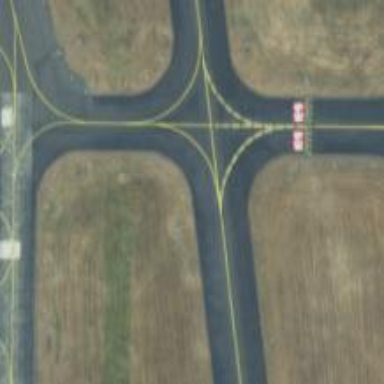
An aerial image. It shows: Image of taxiway at airport.